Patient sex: F
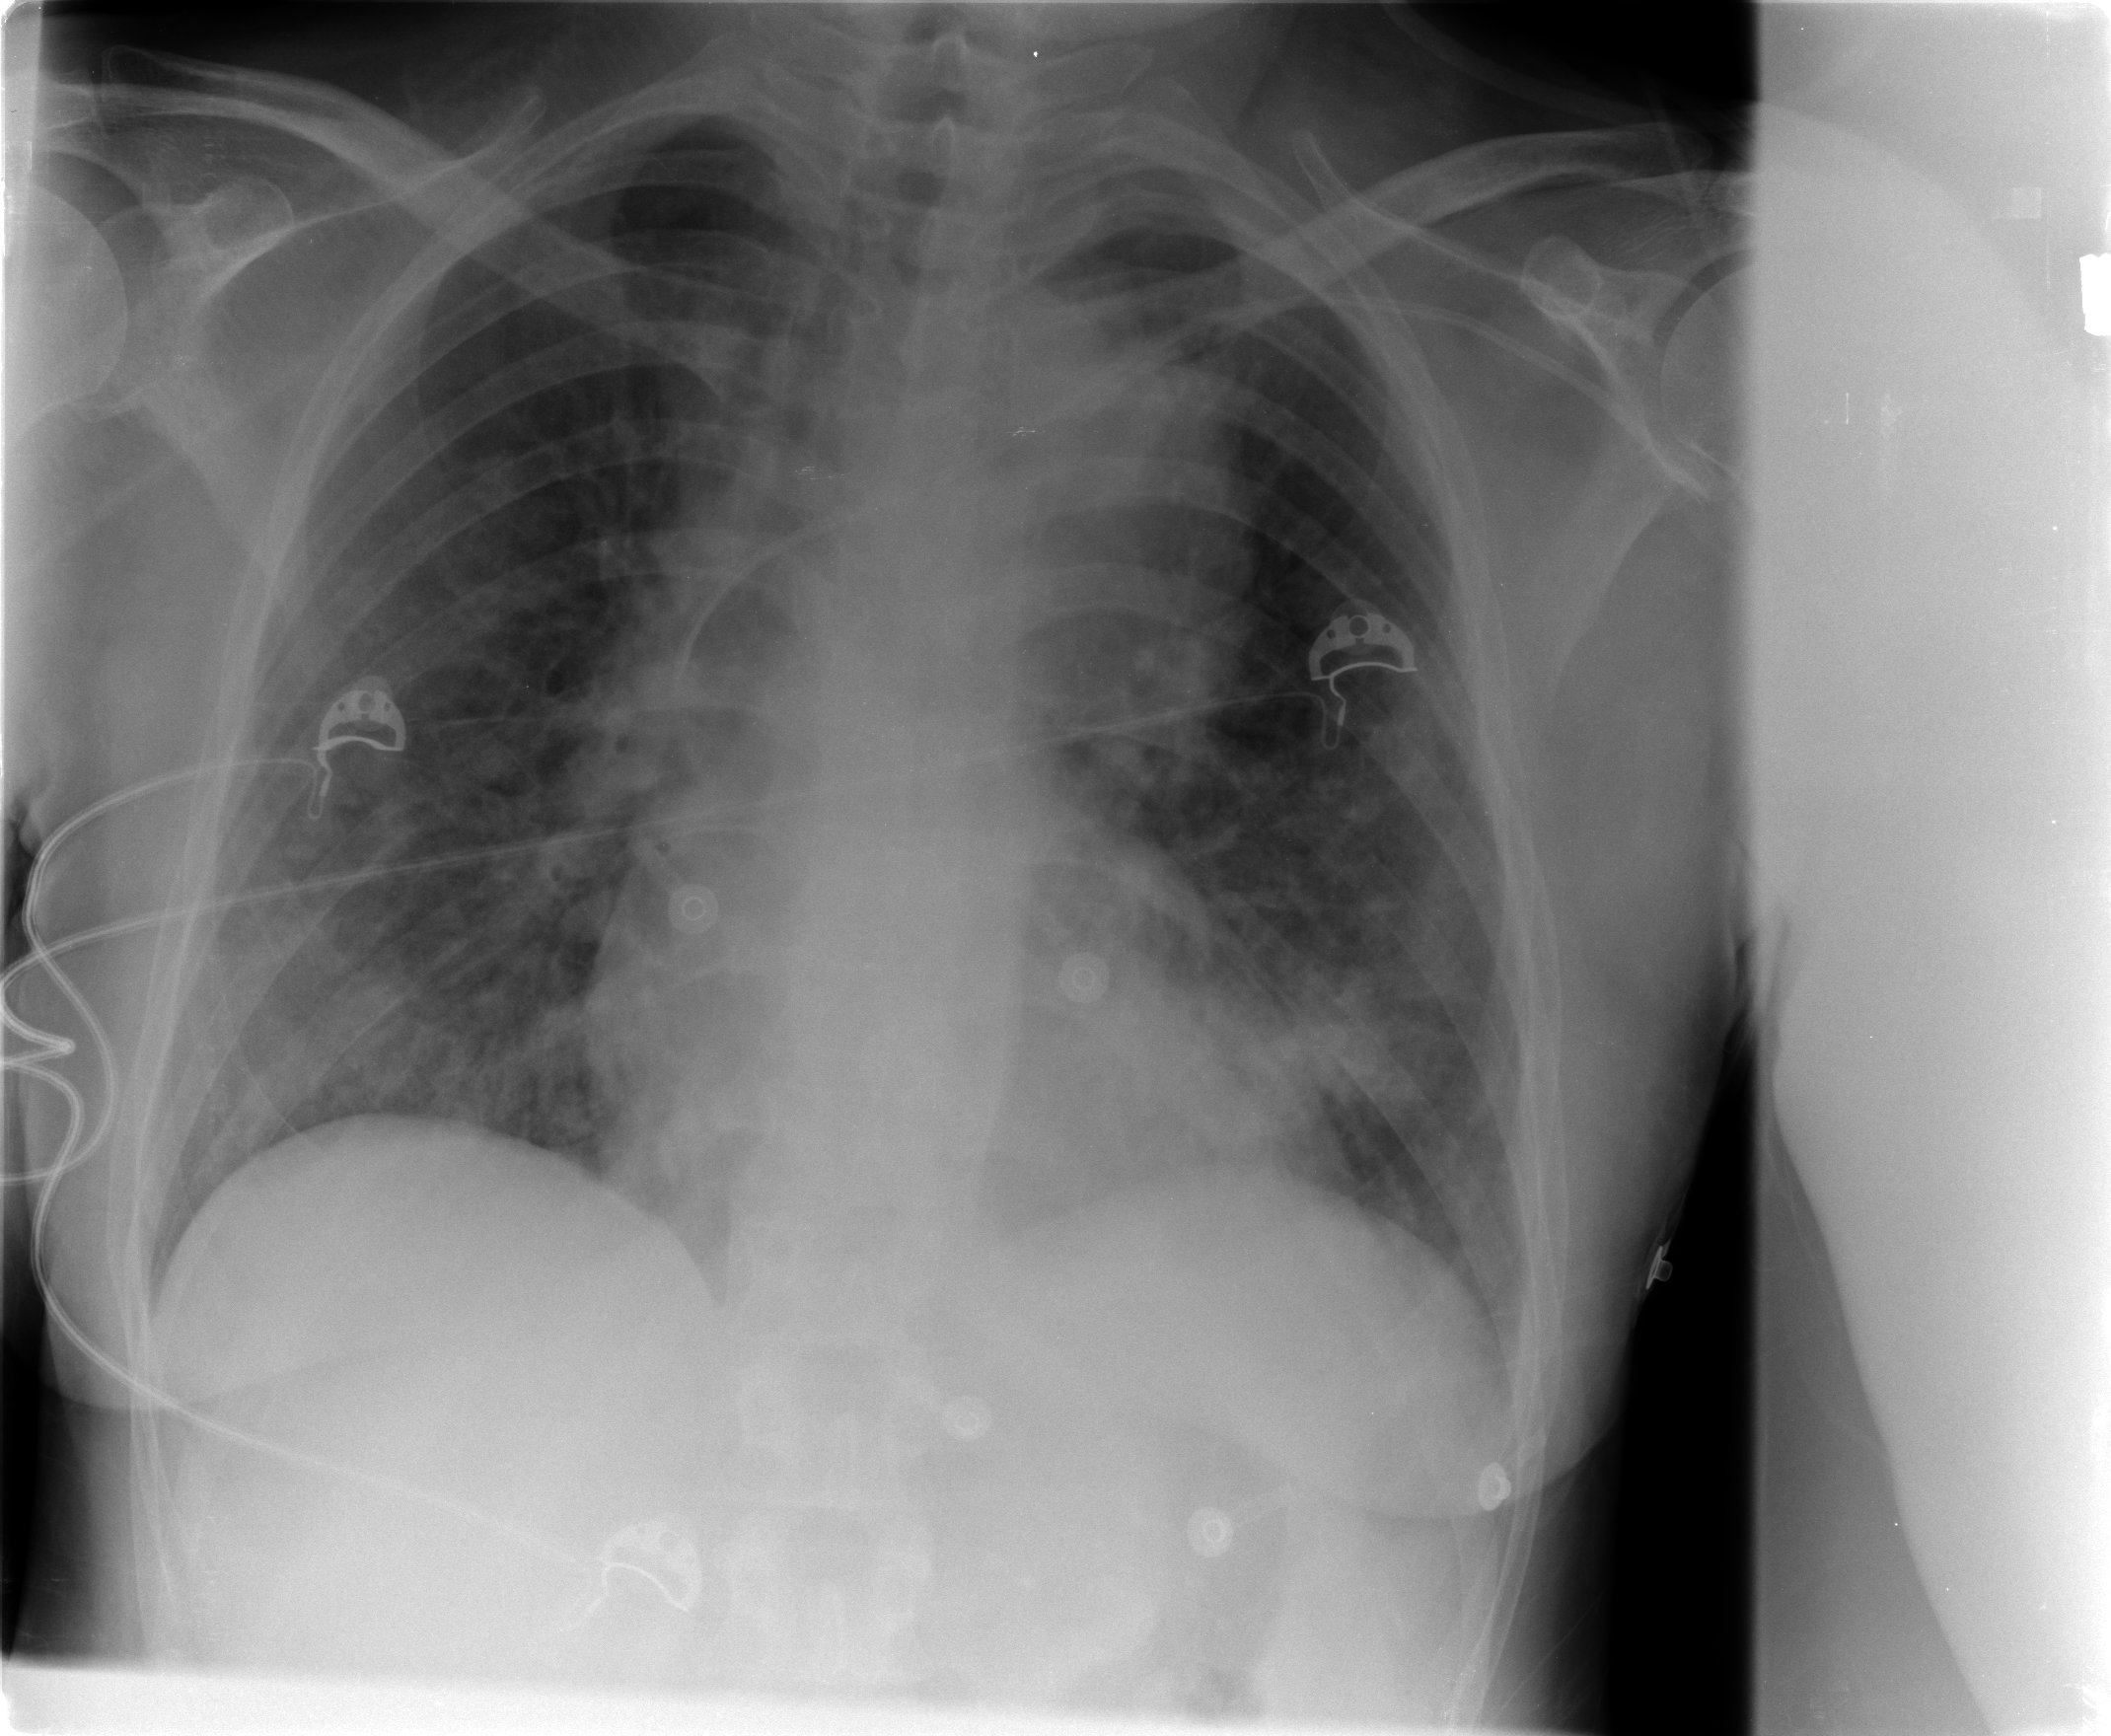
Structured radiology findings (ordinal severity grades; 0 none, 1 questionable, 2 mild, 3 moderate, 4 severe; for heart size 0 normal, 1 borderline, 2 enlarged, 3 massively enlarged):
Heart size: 0
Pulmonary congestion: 2
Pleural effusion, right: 0
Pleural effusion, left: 0
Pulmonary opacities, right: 2
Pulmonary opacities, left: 2
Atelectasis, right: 2
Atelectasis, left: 2